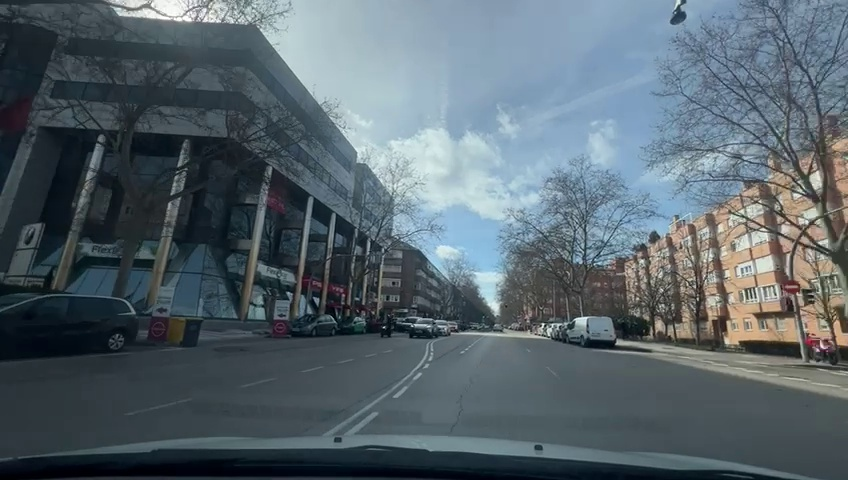
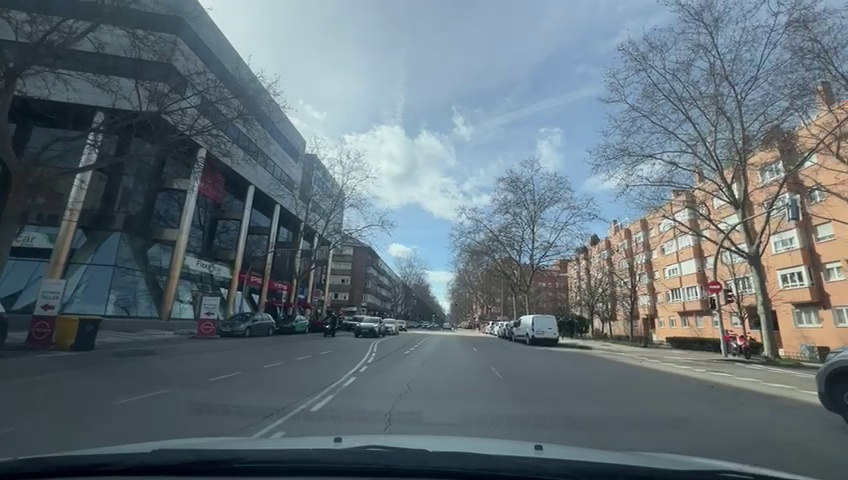
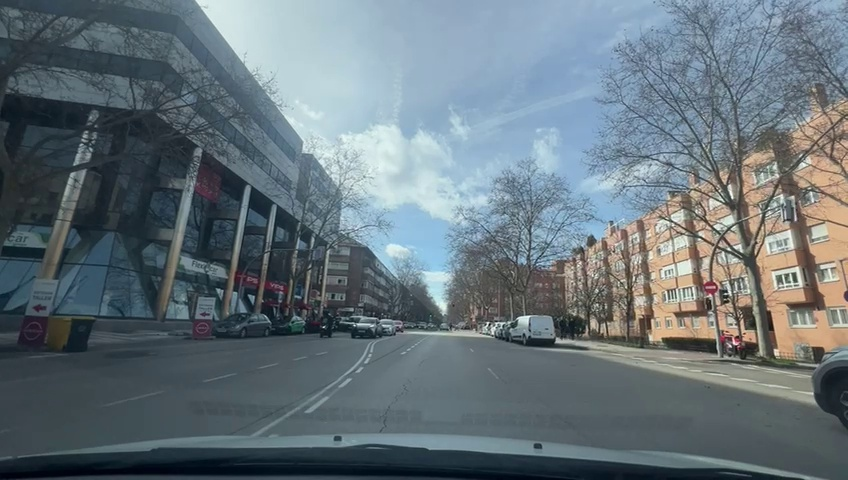
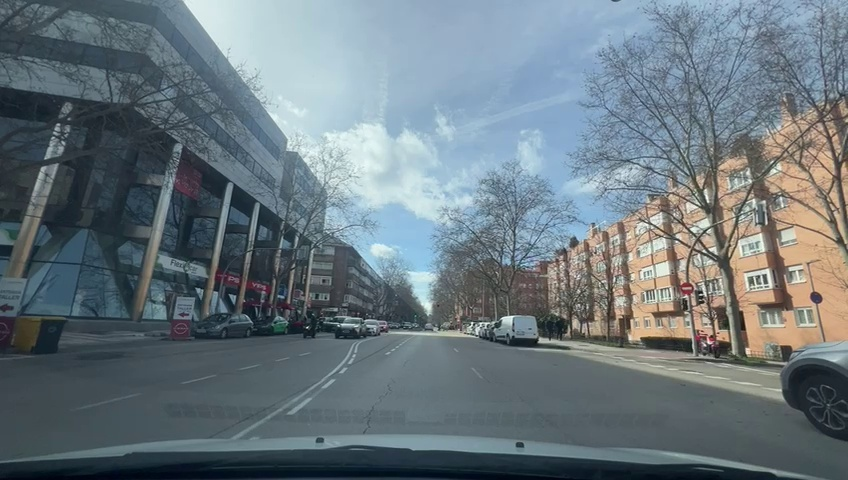
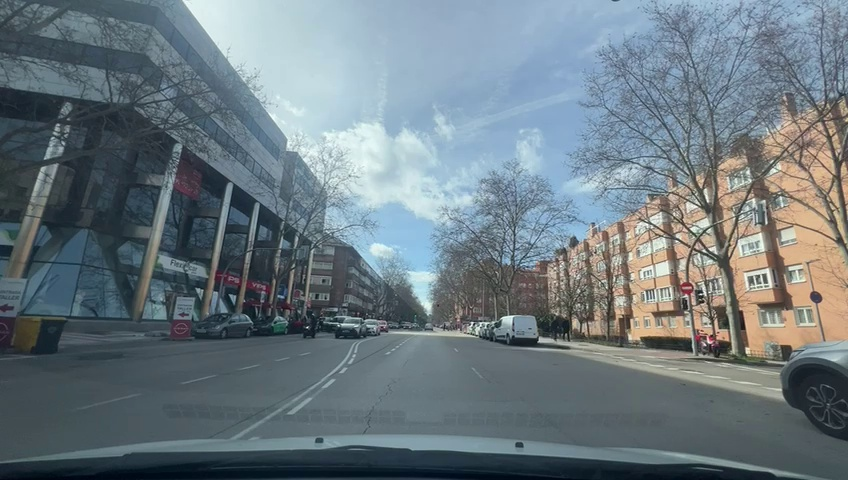
Situation: empty
Question: Are pedestrians, cyclists or motorbikes moving alongside the ego vehicle on the right side?
Answer: No
Reasoning: There is no movement close to the ego vehicle

Situation: empty
Question: Could a pedestrian's current path intersect with the trajectory of the ego vehicle?
Answer: No
Reasoning: The ego car is in an avenue with no crosswalks visible and sidewalks are far from each other

Situation: empty
Question: Are pedestrians, cyclists or motorbikes moving alongside the ego vehicle on the left side?
Answer: No
Reasoning: There is no movement from objects or vehicles

Situation: empty
Question: Is the ego vehicle currently traveling within an acceleration or merge lane?
Answer: No
Reasoning: The ego vehicle is in an urban avenue